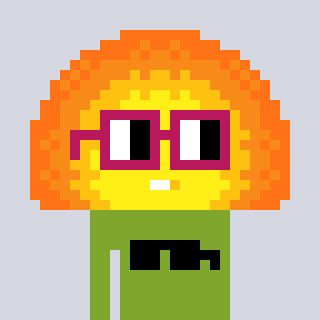
a pixel art character with square dark red glasses, a sunset-shaped head and a slimegreen-colored body on a cool background